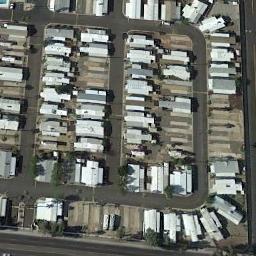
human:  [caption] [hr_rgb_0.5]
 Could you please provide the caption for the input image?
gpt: There are many buildings of different shapes and sizes in the mobile home parks .

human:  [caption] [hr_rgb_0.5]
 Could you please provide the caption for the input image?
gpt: There are nine mobile homes here .

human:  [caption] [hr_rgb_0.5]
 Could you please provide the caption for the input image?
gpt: There are some gray buildings and brown buildings in the mobile home park .

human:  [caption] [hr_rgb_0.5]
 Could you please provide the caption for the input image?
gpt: The mobile home park is on the open place next to the road .

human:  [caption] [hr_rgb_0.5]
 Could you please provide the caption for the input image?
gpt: The mobile home park has some dense mobile homes and some roads go through the mobile home park .